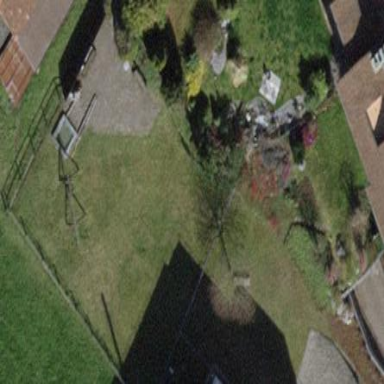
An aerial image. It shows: Garden that is leisure land.